Question: Please tell me how the first use of start_with returned false.

Thanks!
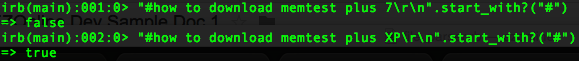
Answer: Your string may contain a hidden unicode character.
If so, the string starts with that character, not with '#', which is why you're getting 'false'.
To see it in Ruby, take the string you're running 'start_with?' on and instead run '.unpack('C*')'. This will return an array of numbers between '0' and '255', representing the integer values of every byte in the string. Normal printable ASCII characters only go up to '126'. Any number higher than that will be a clue that there is a non-printing character hiding in your string.
In this particular case, it turned out that using this diagnostic method showed that there were indeed extra bytes at the beginning of the string. They appeared at the beginning of the array as '[239, 187, 191, ...]', the string equivalent of which is '""' or the UTF-8 codepoint , which is inserted as a at the beginning of a file by some text editors.